Question: In my application I have a textbox that should be filled with a 'Double' and the number should be saved into a variable but there's an error.
I dragged and dropped the textbox into 'ViewController.swift' so it should be linked. I created a '@IBOutlet'. I called the textbox 'mmolText' and the variable 'mmol'.
I tried something like: 'var mmol = mmolText.text' but it shows an error:
> 'ViewController.Type' does not have a member named 'mmolText'.
What's the problem? How can I solve it? Besides the type of the content of the textbox is a string but I should convert it into 'Double'.

Here the code of is:
'''
import UIKit
class ViewController: UIViewController {
@IBOutlet weak var mmolText: UITextField!
var mmol = mmolText.text
@IBOutlet weak var mmolLabel: UILabel!
@IBOutlet weak var mgLabel: UILabel!
@IBAction func convertBM(sender: AnyObject) {
}
override func viewDidLoad() {
super.viewDidLoad()
// Do any additional setup after loading the view, typically from a nib.
}
override func didReceiveMemoryWarning() {
super.didReceiveMemoryWarning()
// Dispose of any resources that can be recreated.
}
}
'''
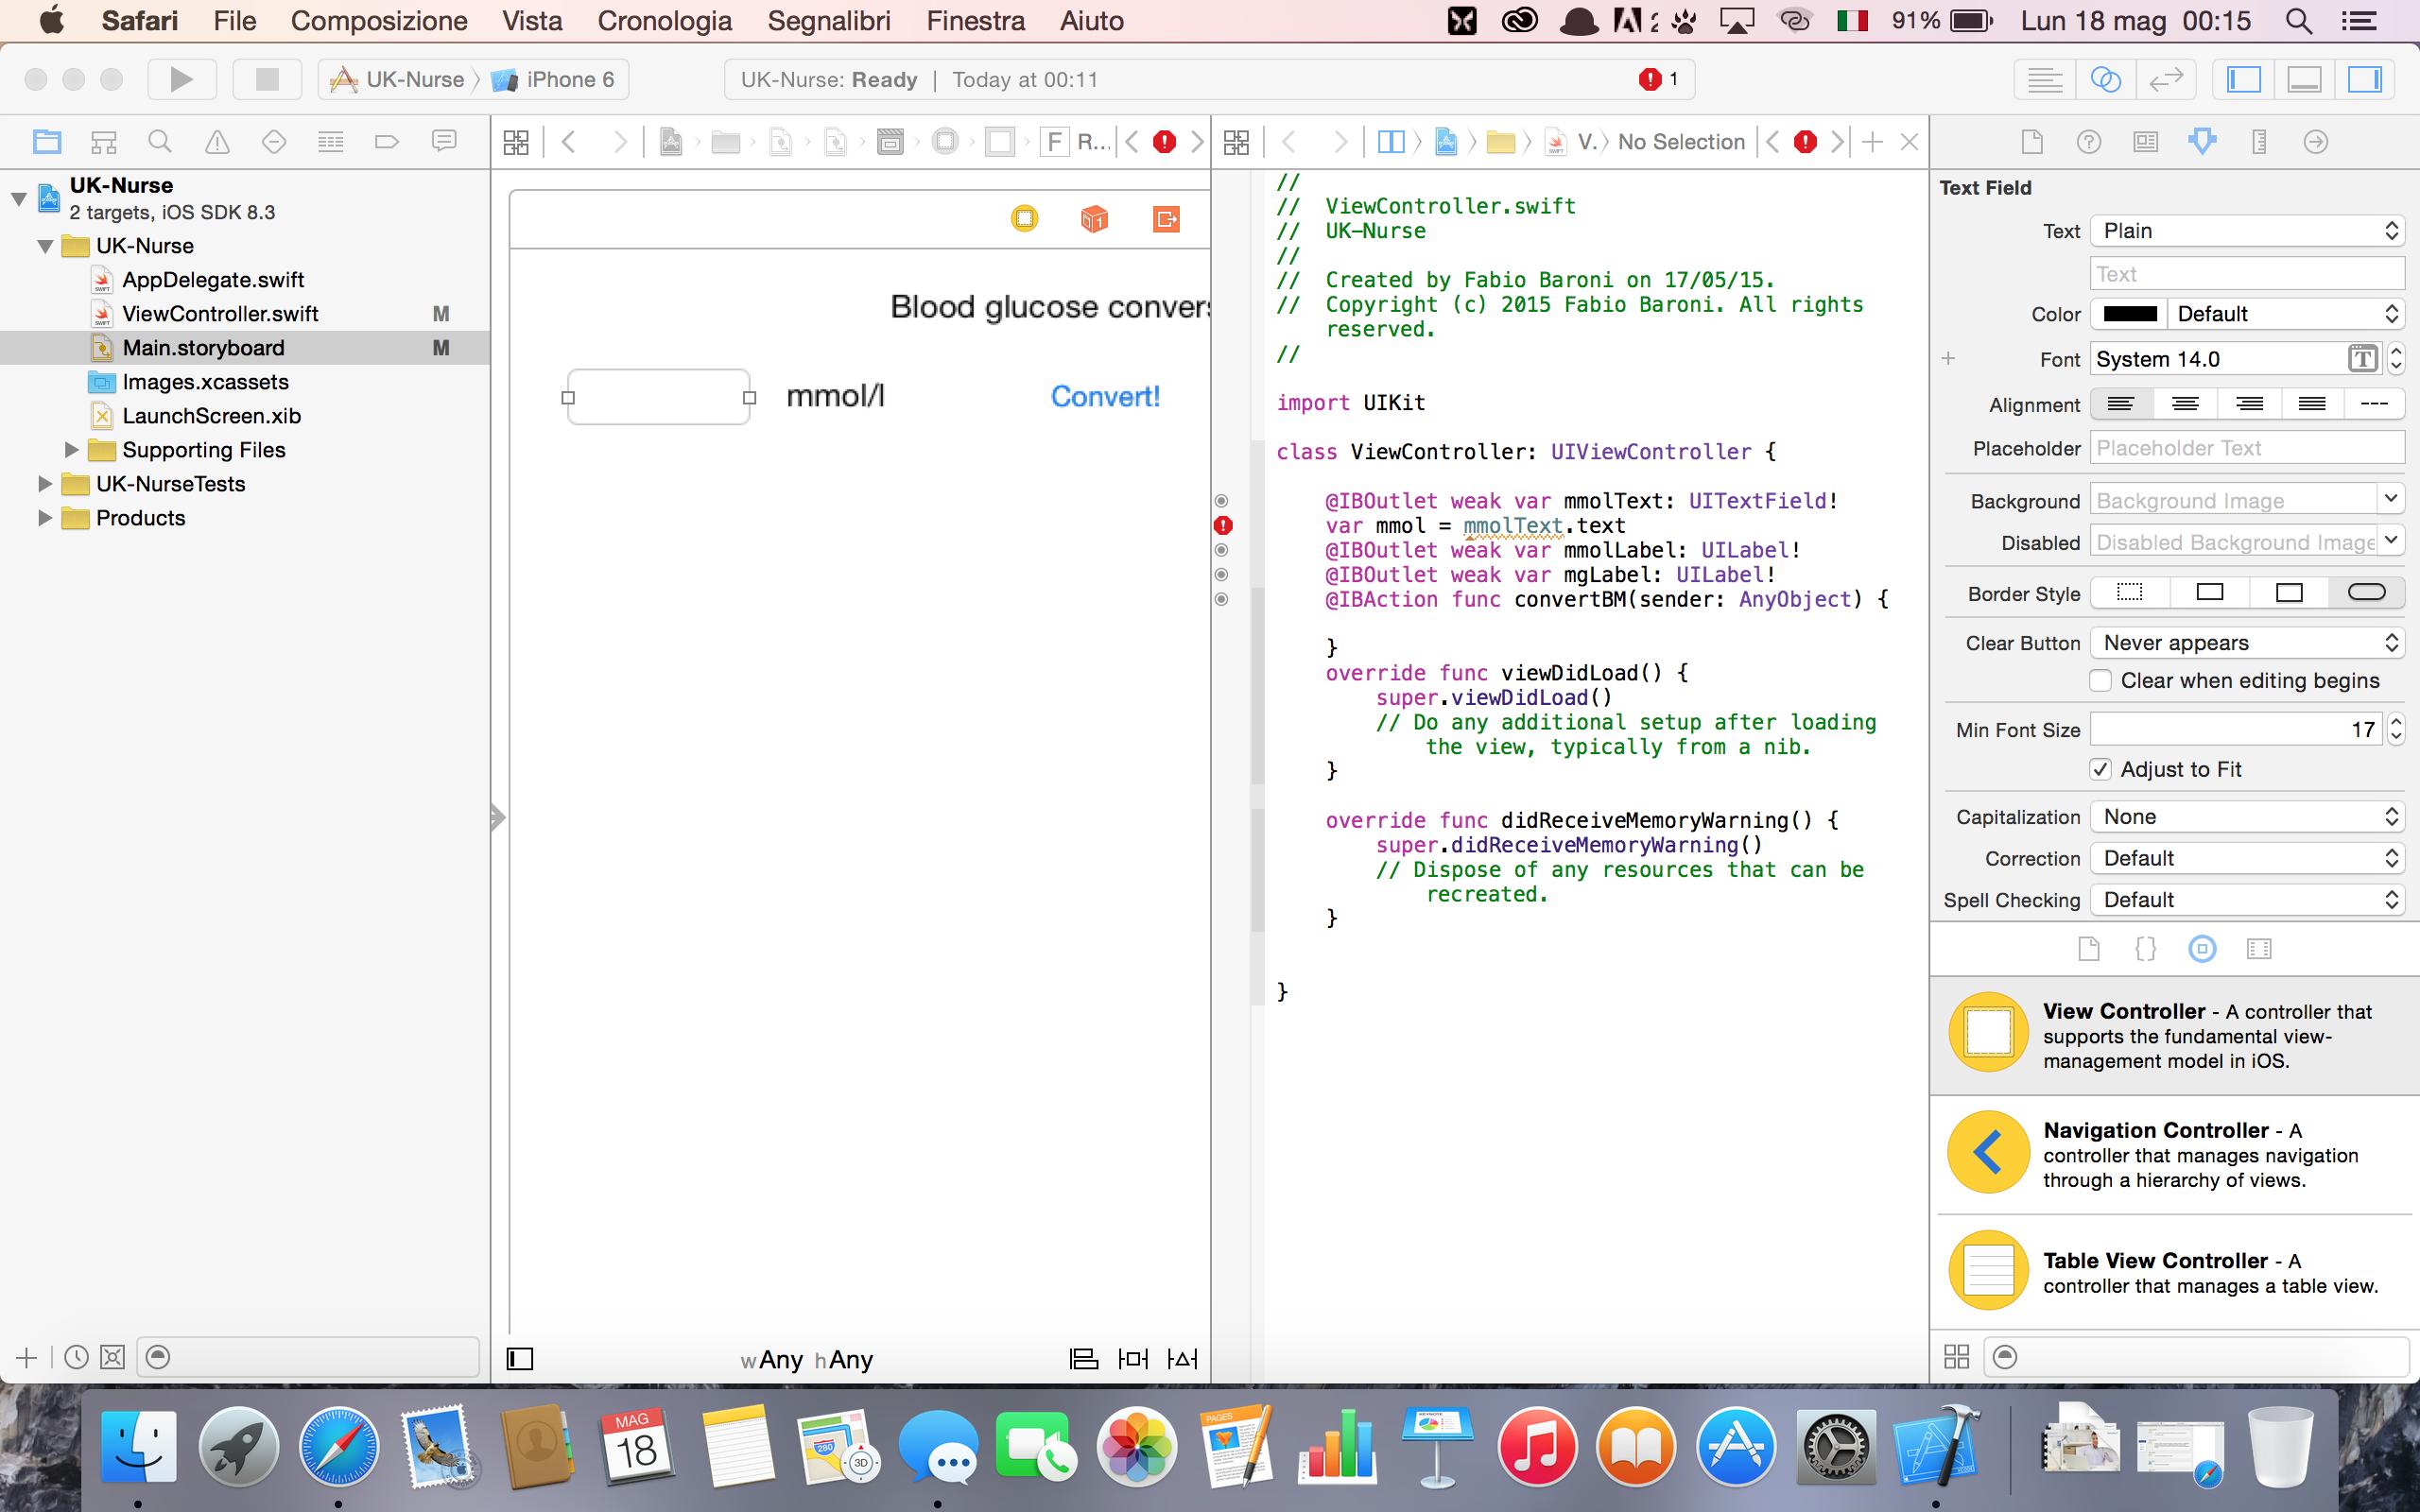
Answer: It seems like we probably simply want 'mmol' to exist as a convenient way for getting the 'text' property out of the 'mmolText' textfield, right? So why not use a computed property:
'''
var mmol: String {
get {
return mmolText.text ?? ""
}
set {
mmolText.text = newValue
}
}
'''
The 'get' makes use of the 'nil' coalescing operator. 'UITextField''s 'text' property hasn't been updated with the <URL> yet, so we need to handle the case of it potentially returning 'nil'.
If we want this to be 'readonly', we can simply omit the 'set' part.
---
If we want this as a 'Double', we can modify the above computed property to look more like this:
'''
var mmol: Double {
get {
return ((mmolText.text ?? "0") as NSString).doubleValue
}
set {
mmolText.text = String("%f", newValue)
}
}
'''
And again, if we want this to be 'readonly', we can simply omit the 'set' half. And of course, the format string can be played around with to get the string version of the double to show up exactly as you intend when using this 'set' method.